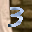
Label: 3